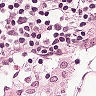
Metastatic tissue present: no